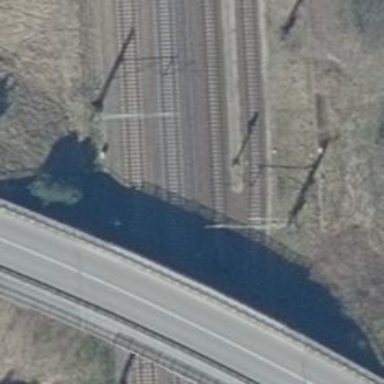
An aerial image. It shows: Railway siding with rails.